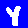
Digit: 4